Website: apple-inc
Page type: customer-info-address
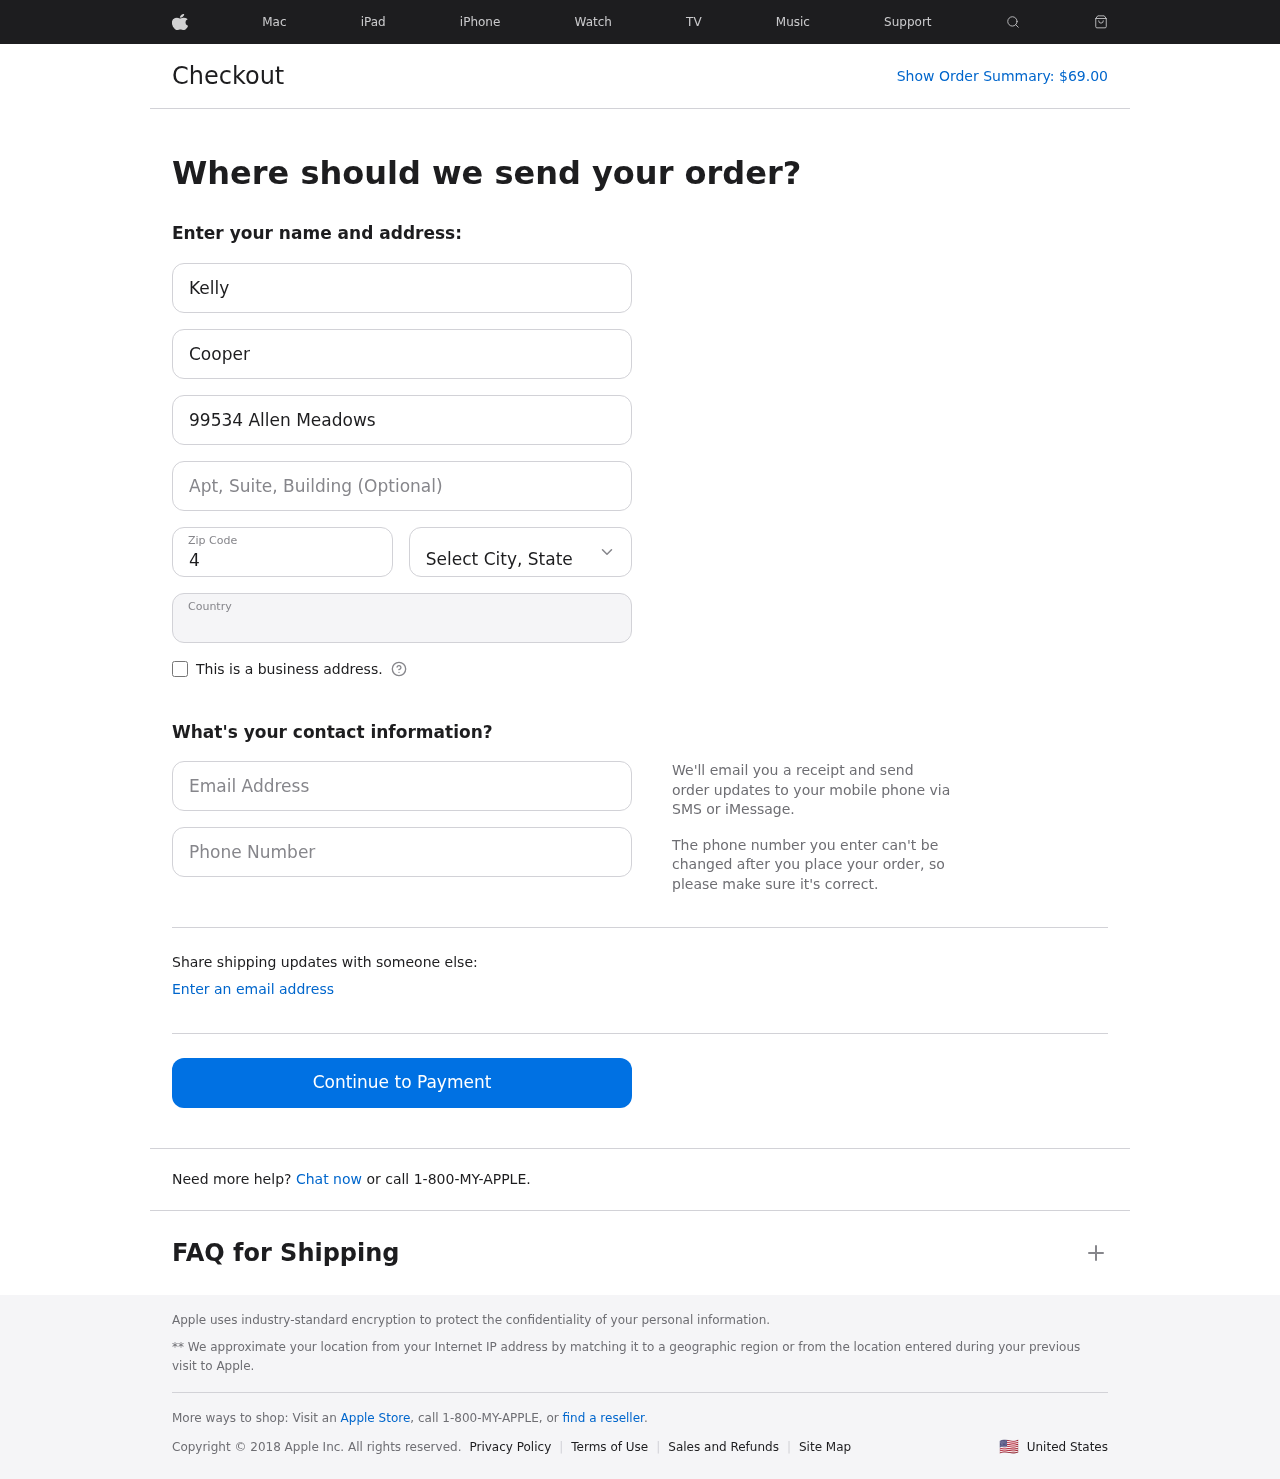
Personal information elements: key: PII_CITY_STATE
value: Mendozatown, PR
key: PII_COUNTRY
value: United States
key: PII_EMAIL
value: kcooper@hotmail.com
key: PII_FIRSTNAME
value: Kelly
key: PII_LASTNAME
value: Cooper
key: PII_PHONE
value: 6343553545
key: PII_POSTCODE
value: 44992
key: PII_STREET
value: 99534 Allen Meadows
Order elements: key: ORDER_TOTAL
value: $69.00